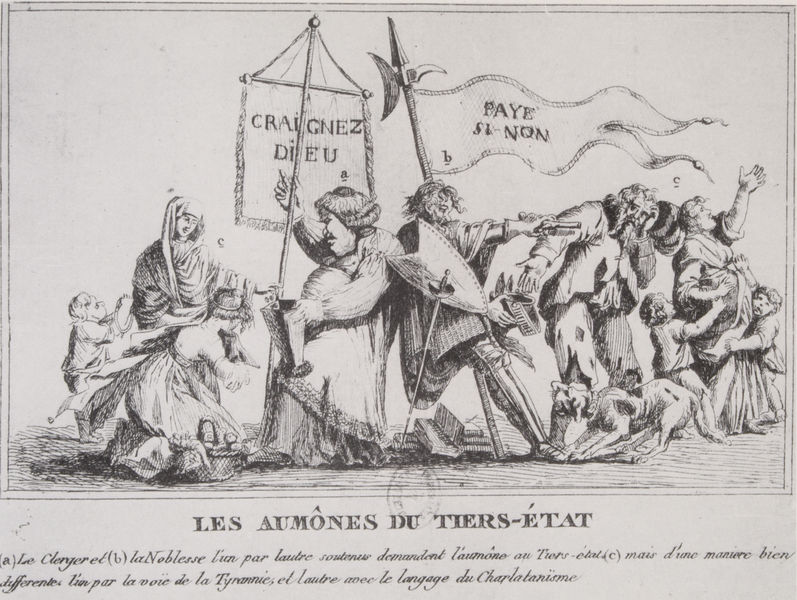
Titel: Die Almosen des Dritten Standes
Standort: Paris
Institution: Bibliothèque Nationale.
Schlagwörter: gruppe, kampf, mann, weiß, frauen, menschen, frankreich, frau, grau, kleider, männer, paris, schwarz, skizze, zeichnung, hund, bart, bärte, kleidung, mensch, rahmen, tod, tot, kirche, geistlicher, gewänder, kind, kinder, vase, kopfbedeckung, holzschnitt, schrift, bücher, papier, fahnen, fahne, flagge, grafik, baby, rand, französisch, banner, krieg, wehen, lanze, karikatur, zahlen, korb, foto, fotografie, schild, lumpen, buch, religion, schienbein, druck, druckgraphik, schwarzweiss, druckgrafik, stich, titel, humor, illustration, karrikatur, revolution, satire, schilder, schwert, säbel, text, waffen, zeitung, demo, demonstration, soldat, waffe, beschriftung, volk, stempel, degen, ritter, kämpfen, wimpel, buchseite, prister, pfarrer, eiss, weissw, jesus, axt, flehen, eroberung, mönch, hellebarde, mönche, flaggen, kupferstich, glauben, flugblatt, schießen, kolonie, staat, standarte, pistole, groteske, degel, wörter, menschn, spiess, toto, druckschrift, fahnenträger, sprache, streitaxt, harpune, dritter stand, falgge, aufstand des dritten standes, hallebarde, paye si non, zahlung, demontration